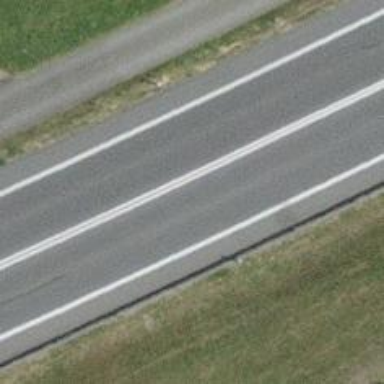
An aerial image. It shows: Asphalt motorway of trunk classification.